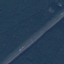
Land use / land cover class: Highway